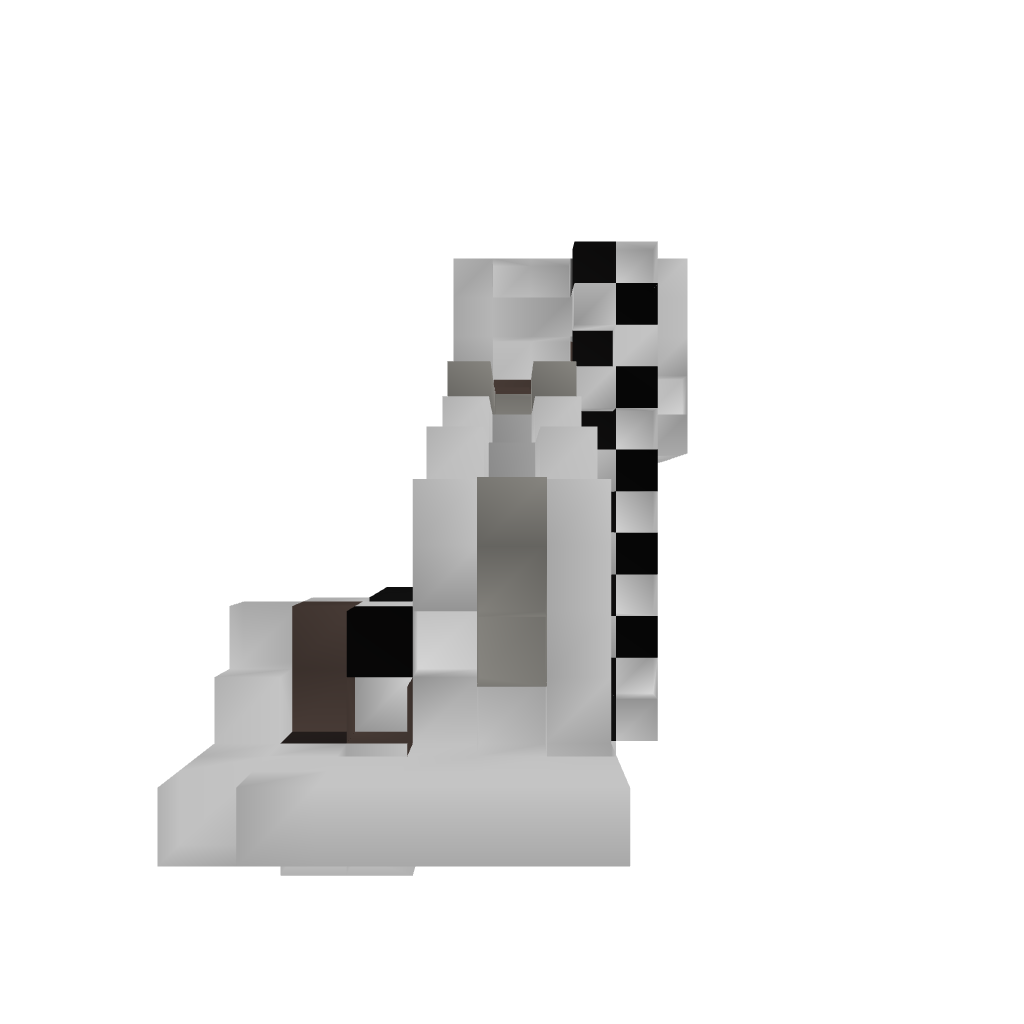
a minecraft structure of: Chicken Farm+Cooker